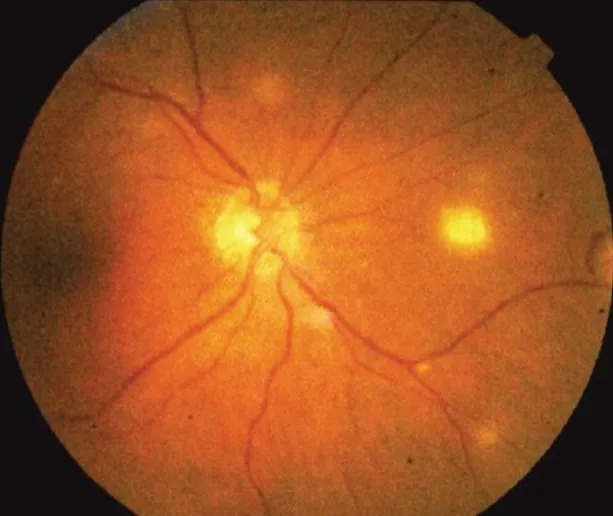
Fundoscopic photo demonstrating chorioretinal lesions near the disc and macula.
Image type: ophthalmic_imaging (fundus_photograph)